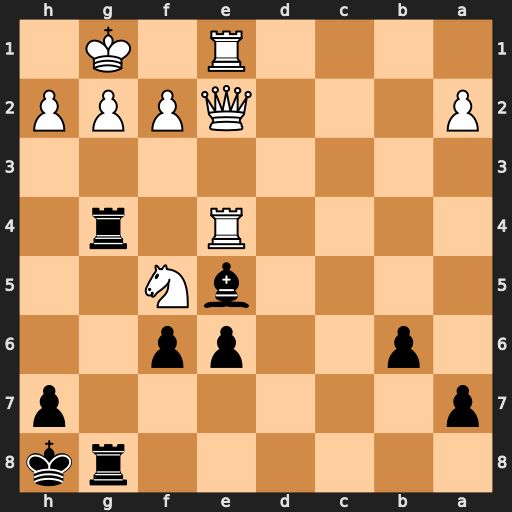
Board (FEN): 6rk/p6p/1p2pp2/4bN2/4R1r1/8/P3QPPP/4R1K1
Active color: b
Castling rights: -
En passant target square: -
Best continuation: Rxg2+ Kf1 Rg1#